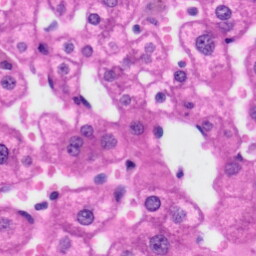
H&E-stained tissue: Liver